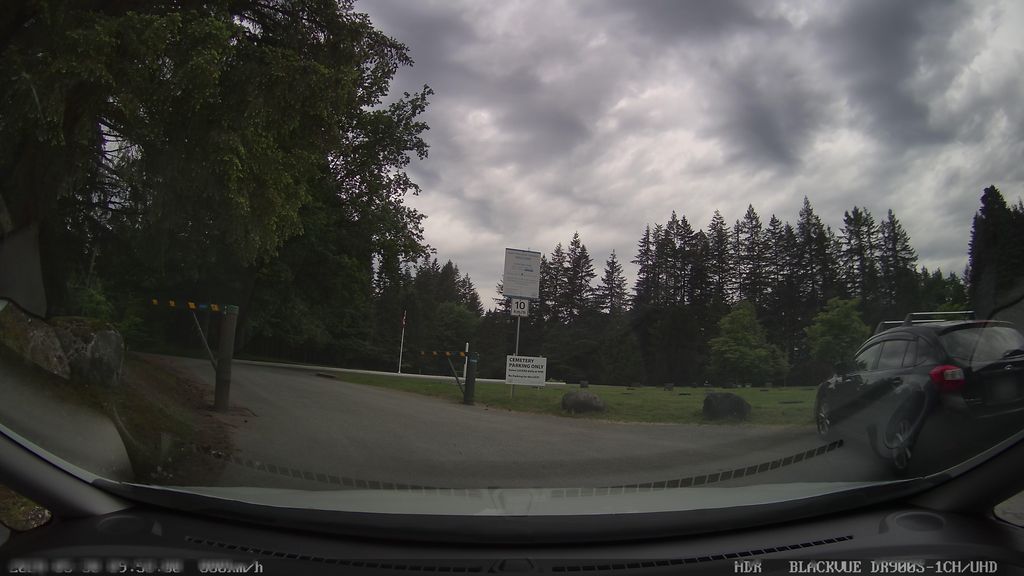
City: vancouver